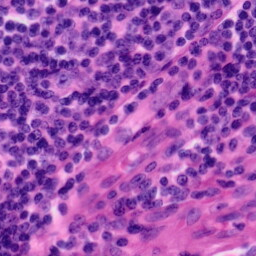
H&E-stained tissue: Tonsil